Question: I am actually starting with Mobile Development and React Native and I thought an interesting Database called <URL> method but i actually just get this Error everytime.
I am sure its just a trivial Error but i just cant find it...
Thanks in Advance

'''
import React, {Component} from 'react';
import {
StyleSheet,
Text,
View,
TextInput,
Button,
SectionList
} from 'react-native';
import Vasern from 'vasern';
import styles from './styles';
const TestSchema = {
name: "Tests",
props: {
name: "string"
}
}
const VasernDB = new Vasern({
schemas: [TestSchema],
version: 1
})
const { Tests } = VasernDB;
var testList = Tests.data();
class Main extends Component {
state = {
tests: [],
};
constructor(props){
super(props);
this._onPressButton = this._onPressButton.bind(this);
this._onPressPush = this._onPressPush.bind(this);
this._onPressUpdate = this._onPressUpdate.bind(this);
this._onPressDeleteAll = this._onPressDeleteAll.bind(this);
}
componentDidMount() {
Tests.onLoaded(() => this._onPressButton());
Tests.onChange(() => this._onPressButton());
}
_onPressButton = () => {
let tests = Tests.data();
console.log(tests);
//if( tests !== undefined){
this.setState({tests}); // here is the error
//alert(tests);
//}
}
_onPressPush = () => {
Tests.insert({
name: "test"
});
console.log(this.state.tests + "state tests"); //here the console only shows the text
}
_onPressUpdate = () => {
var item1 = Tests.get();
Tests.update(item1.id, {name: "test2"});
}
_onPressDelete = () => {
}
_onPressDeleteAll = () => {
let tests = Tests.data();
tests.forEach((item, i) => {
Tests.remove(item.id)
});
}
_renderHeaderItem({ section }) {
return this._renderItem({ item: section});
}
_renderItem({ item }){
return <View><Text>{item.name}</Text></View>
}
render() {
//const { tests = [] } = this.props;
return (
<View style={styles.container}>
<View>
<TextInput> Placeholder </TextInput>
<Button title="Press me for Show" onPress={this._onPressButton}/>
<Button title="Press me for Push" onPress={this._onPressPush}/>
<Button title="Press me for Update" onPress={this._onPressUpdate}/>
<Button title="Press me for Delete" onPress={this._onPressDelete}/>
<Button title="Press me for Delete All" onPress={this._onPressDeleteAll}/>
</View>
<View style={styles.Input}>
<SectionList
style={styles.list}
sections={this.state.tests}
keyExtractor={item => item.id}
renderSectionHeader={this._renderHeaderItem}
contentInset={{ bottom: 30 }}
ListEmptyComponent={<Text style={styles.note}>List Empty</Text>}
/>
</View>
</View>
);
}
}
export default Main;
'''
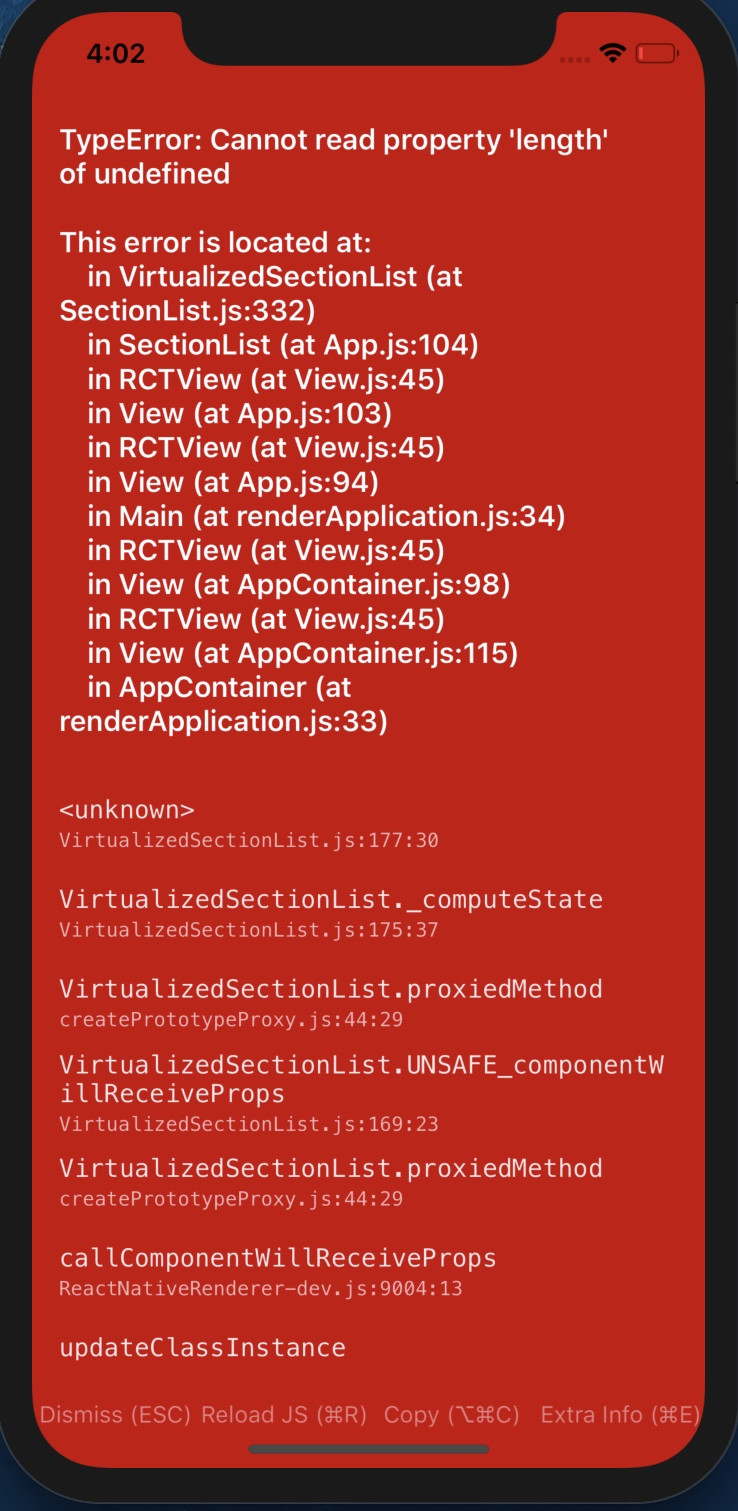
Answer: Since 'Tests.data()' will return an array (as list of records).
In React Native, you might use <URL> to display an array of records.
'''
import { ..., FlatList } from 'react-native';
...
// replace with SectionList
<FlatList
renderItem={this._renderItem} // item view
data={this.state.tests} // data array
style={styles.list}
keyExtractor={item => item.id}
contentInset={{ bottom: 30 }}
ListEmptyComponent={<Text style={styles.note}>List Empty</Text>}
/>
'''
In case you want to use <URL>, you will need to reform data into sections. Something like:
'''
var sections = [
{title: 'Title1', data: ['item1', 'item2']},
{title: 'Title2', data: ['item3', 'item4']},
{title: 'Title3', data: ['item5', 'item6']},
]
'''
Besides, React Native is in a really good state. I think you will like it.